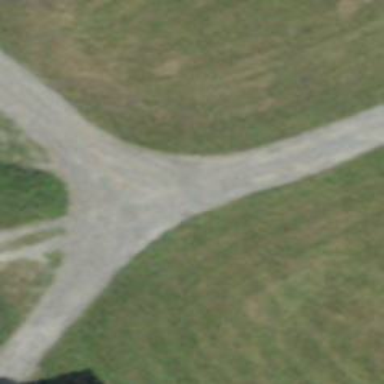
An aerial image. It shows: Service road with compacted surface.